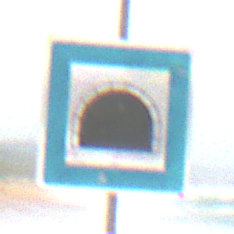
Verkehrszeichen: Tunnel
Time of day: MorningAfternoon
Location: Outdoor (Suburban)
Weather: PartlyCloudy
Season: NotSpecified
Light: Natural